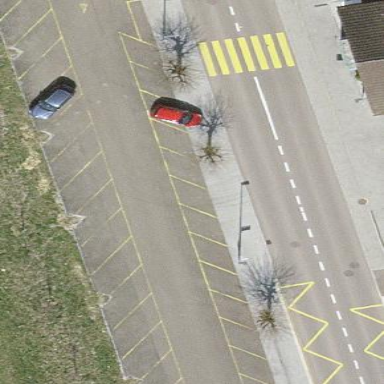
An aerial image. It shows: Paved parking area.